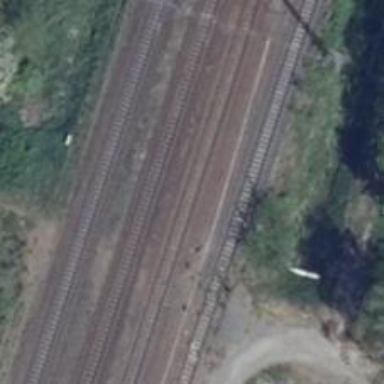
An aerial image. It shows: Rail siding with electrified contact lines.